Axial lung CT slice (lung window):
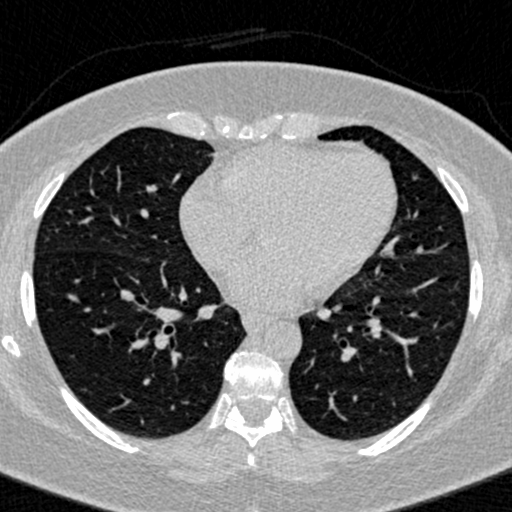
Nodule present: no